Platform: macOS
Application: Arc Browser
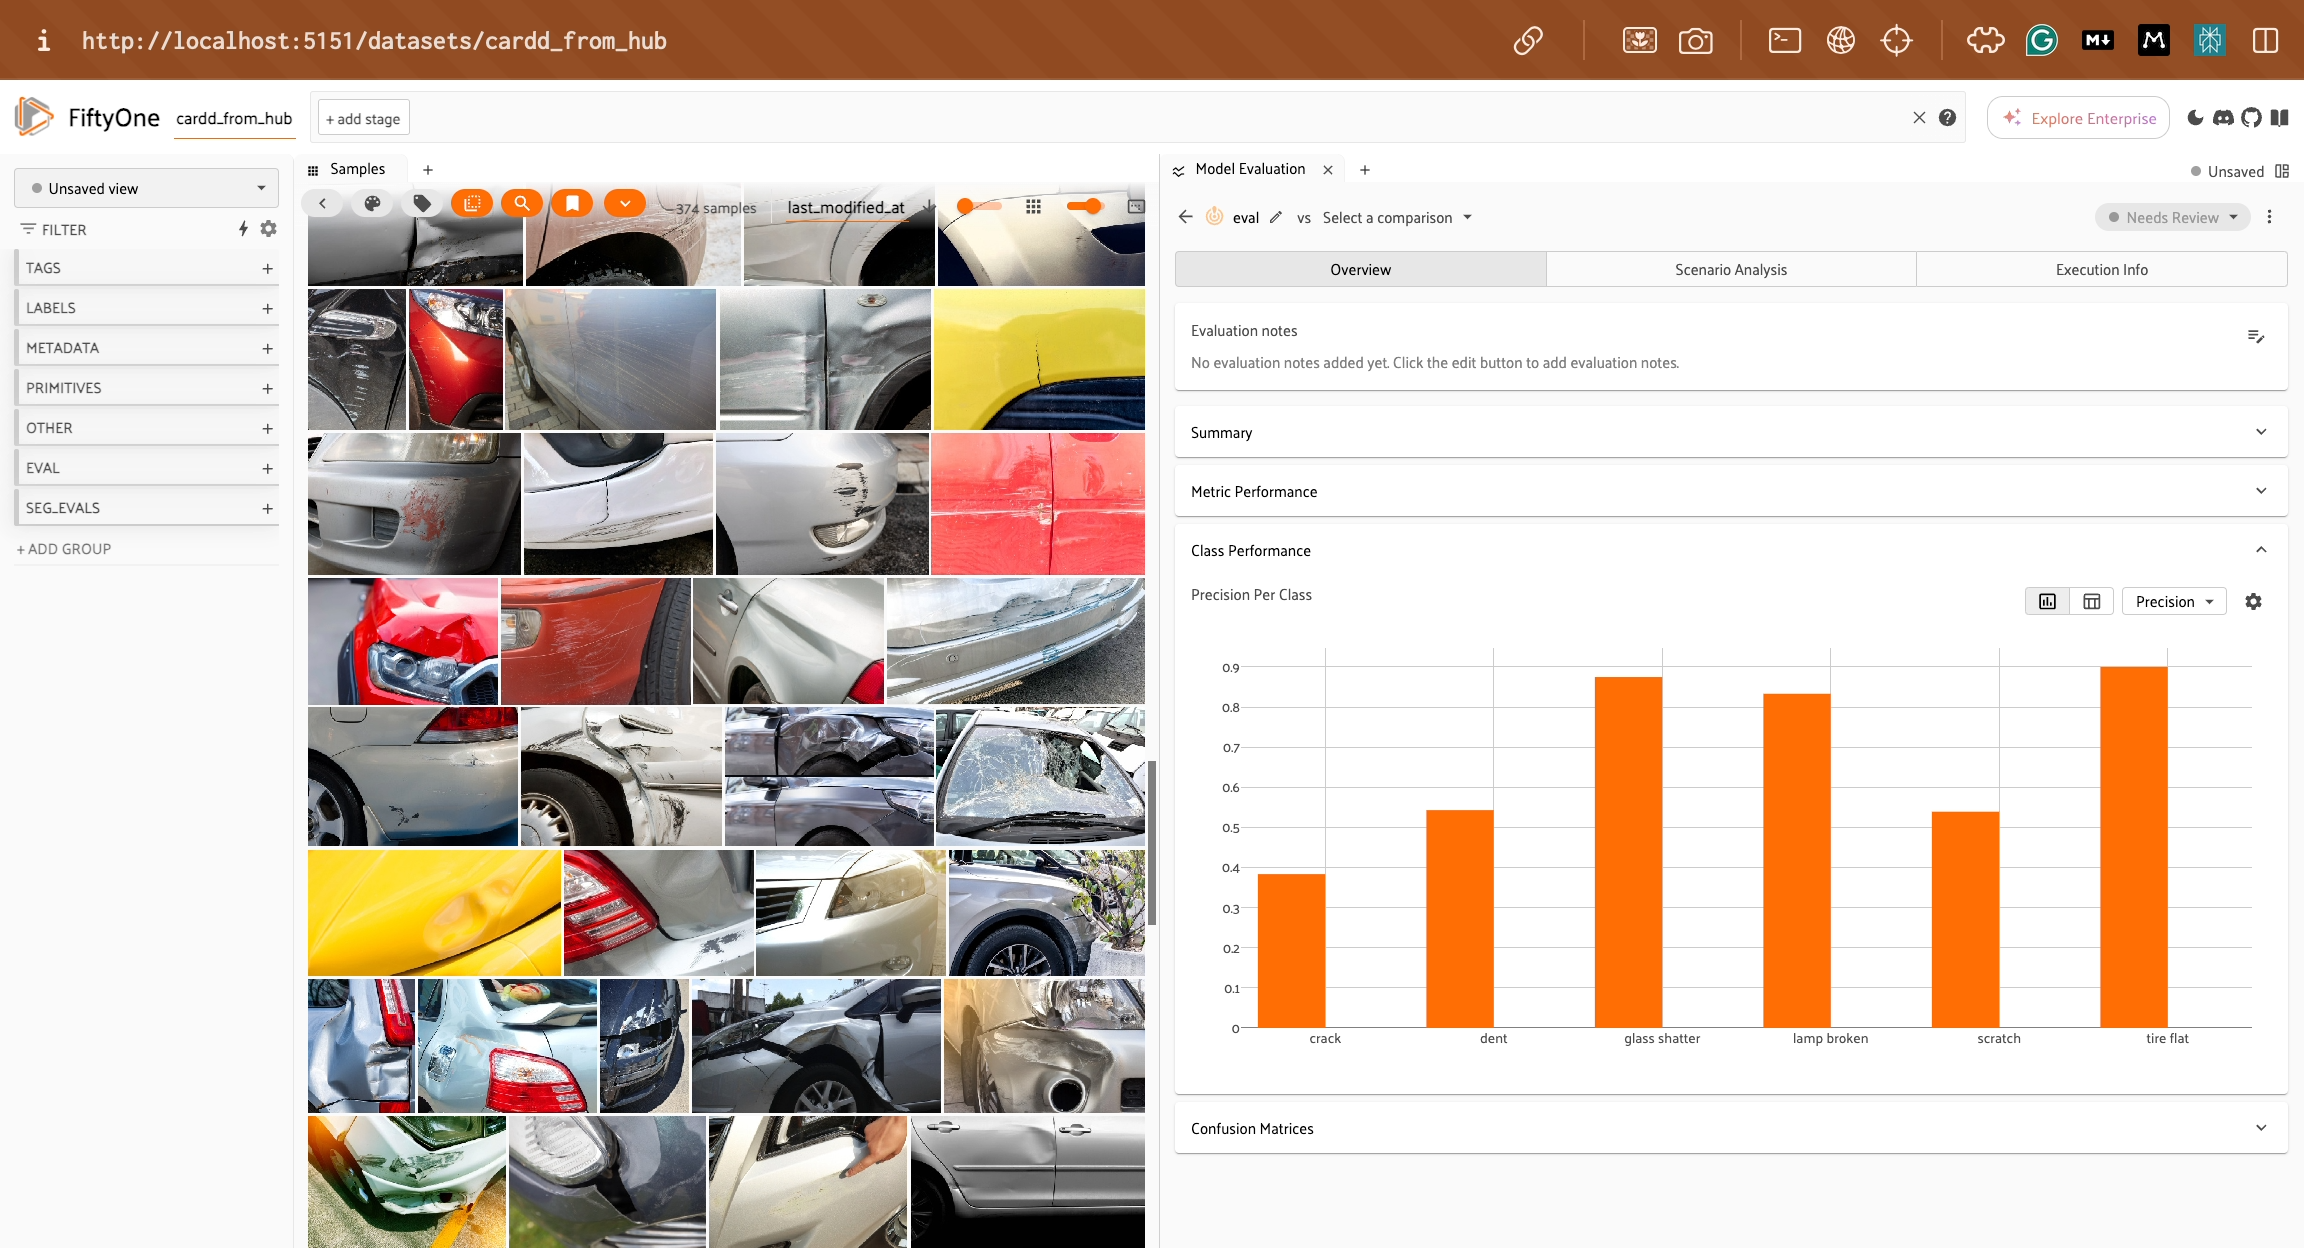
task_description: Click on the crack bar in the per class model performance histogram to show the corresponding labels in the Samples panel
action_type: click
element_info: Menu Item
steps_since_start: 1

task_description: Click on the dent bar in the per class model performance histogram to show the corresponding labels in the Samples panel
action_type: click
element_info: Menu Item
steps_since_start: 1

action_type: click
steps_since_start: 1

task_description: Click on the lamp broken bar in the per class model performance histogram to show the corresponding labels in the Samples panel
action_type: click
element_info: Menu Item
steps_since_start: 1

task_description: Click on the scratch bar in the per class model performance histogram to show the corresponding labels in the Samples panel
action_type: click
element_info: Menu Item
steps_since_start: 1

task_description: Click on the tire flat bar in the per class model performance histogram to show the corresponding labels in the Samples panel
action_type: click
element_info: Menu Item
steps_since_start: 1

task_description: Switch to table view for per class performance
action_type: click
element_info: Icon
steps_since_start: 1

task_description: Open the model performance metric menu in the per class model performance card
action_type: click
element_info: Icon
steps_since_start: 1

task_description: Open the settings menu in the the per class performance card of the model evaluation panel
action_type: click
element_info: Icon
steps_since_start: 1

task_description: Navigate to model evaluation panel home page
action_type: click
element_info: Icon
steps_since_start: 1

task_description: Open the review status menu in the model evaluation panel
action_type: click
element_info: Menu Item
steps_since_start: 1

task_description: Switch to Scenario Analysis tab in Model Evaluation Panel
action_type: click
element_info: Menu Item
steps_since_start: 1

task_description: Switch to Execution Info tab in the Model Evaluation panel
action_type: click
element_info: Menu Item
steps_since_start: 1

task_description: Add evaluation notes in model evaluation panel
action_type: click
element_info: Icon
steps_since_start: 1

task_description: Expand the summary card in the Model Evaluation panel
action_type: click
element_info: Menu Item
steps_since_start: 1

task_description: Expand Metric performance card in the model evaluation panel
action_type: click
element_info: Menu Item
steps_since_start: 1

task_description: Minimize the per class performance card in the model evaluation panel
action_type: click
element_info: Menu Item
steps_since_start: 1

task_description: Expand the confusion matrix card in the model evaluation panel
action_type: click
element_info: Menu Item
steps_since_start: 1

task_description: Expand the confusion matrix card in the model evaluation panel
action_type: click
element_info: Menu Item
steps_since_start: 1

task_description: Expand the tags group in the sidebar
action_type: click
element_info: Icon
steps_since_start: 1

task_description: Expand the labels group in the sidebar
action_type: click
element_info: Icon
steps_since_start: 1

task_description: Expand the metadata group
action_type: click
element_info: Icon
steps_since_start: 1

task_description: Expand the primitives group in the sidebar
action_type: click
element_info: Icon
steps_since_start: 1

task_description: Expand the Other group in the sidebar
action_type: click
element_info: Icon
steps_since_start: 1

task_description: Expand Eval group in the sidebar
action_type: click
element_info: Icon
steps_since_start: 1

task_description: Expand seg_evals group in the sidebar
action_type: click
element_info: Icon
steps_since_start: 1